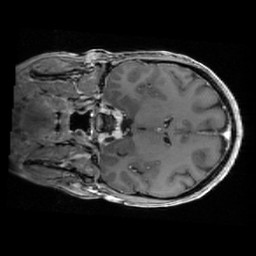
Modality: T1w
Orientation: coronal
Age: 50
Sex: female